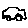
Label: car